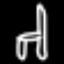
Label: chair